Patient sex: F
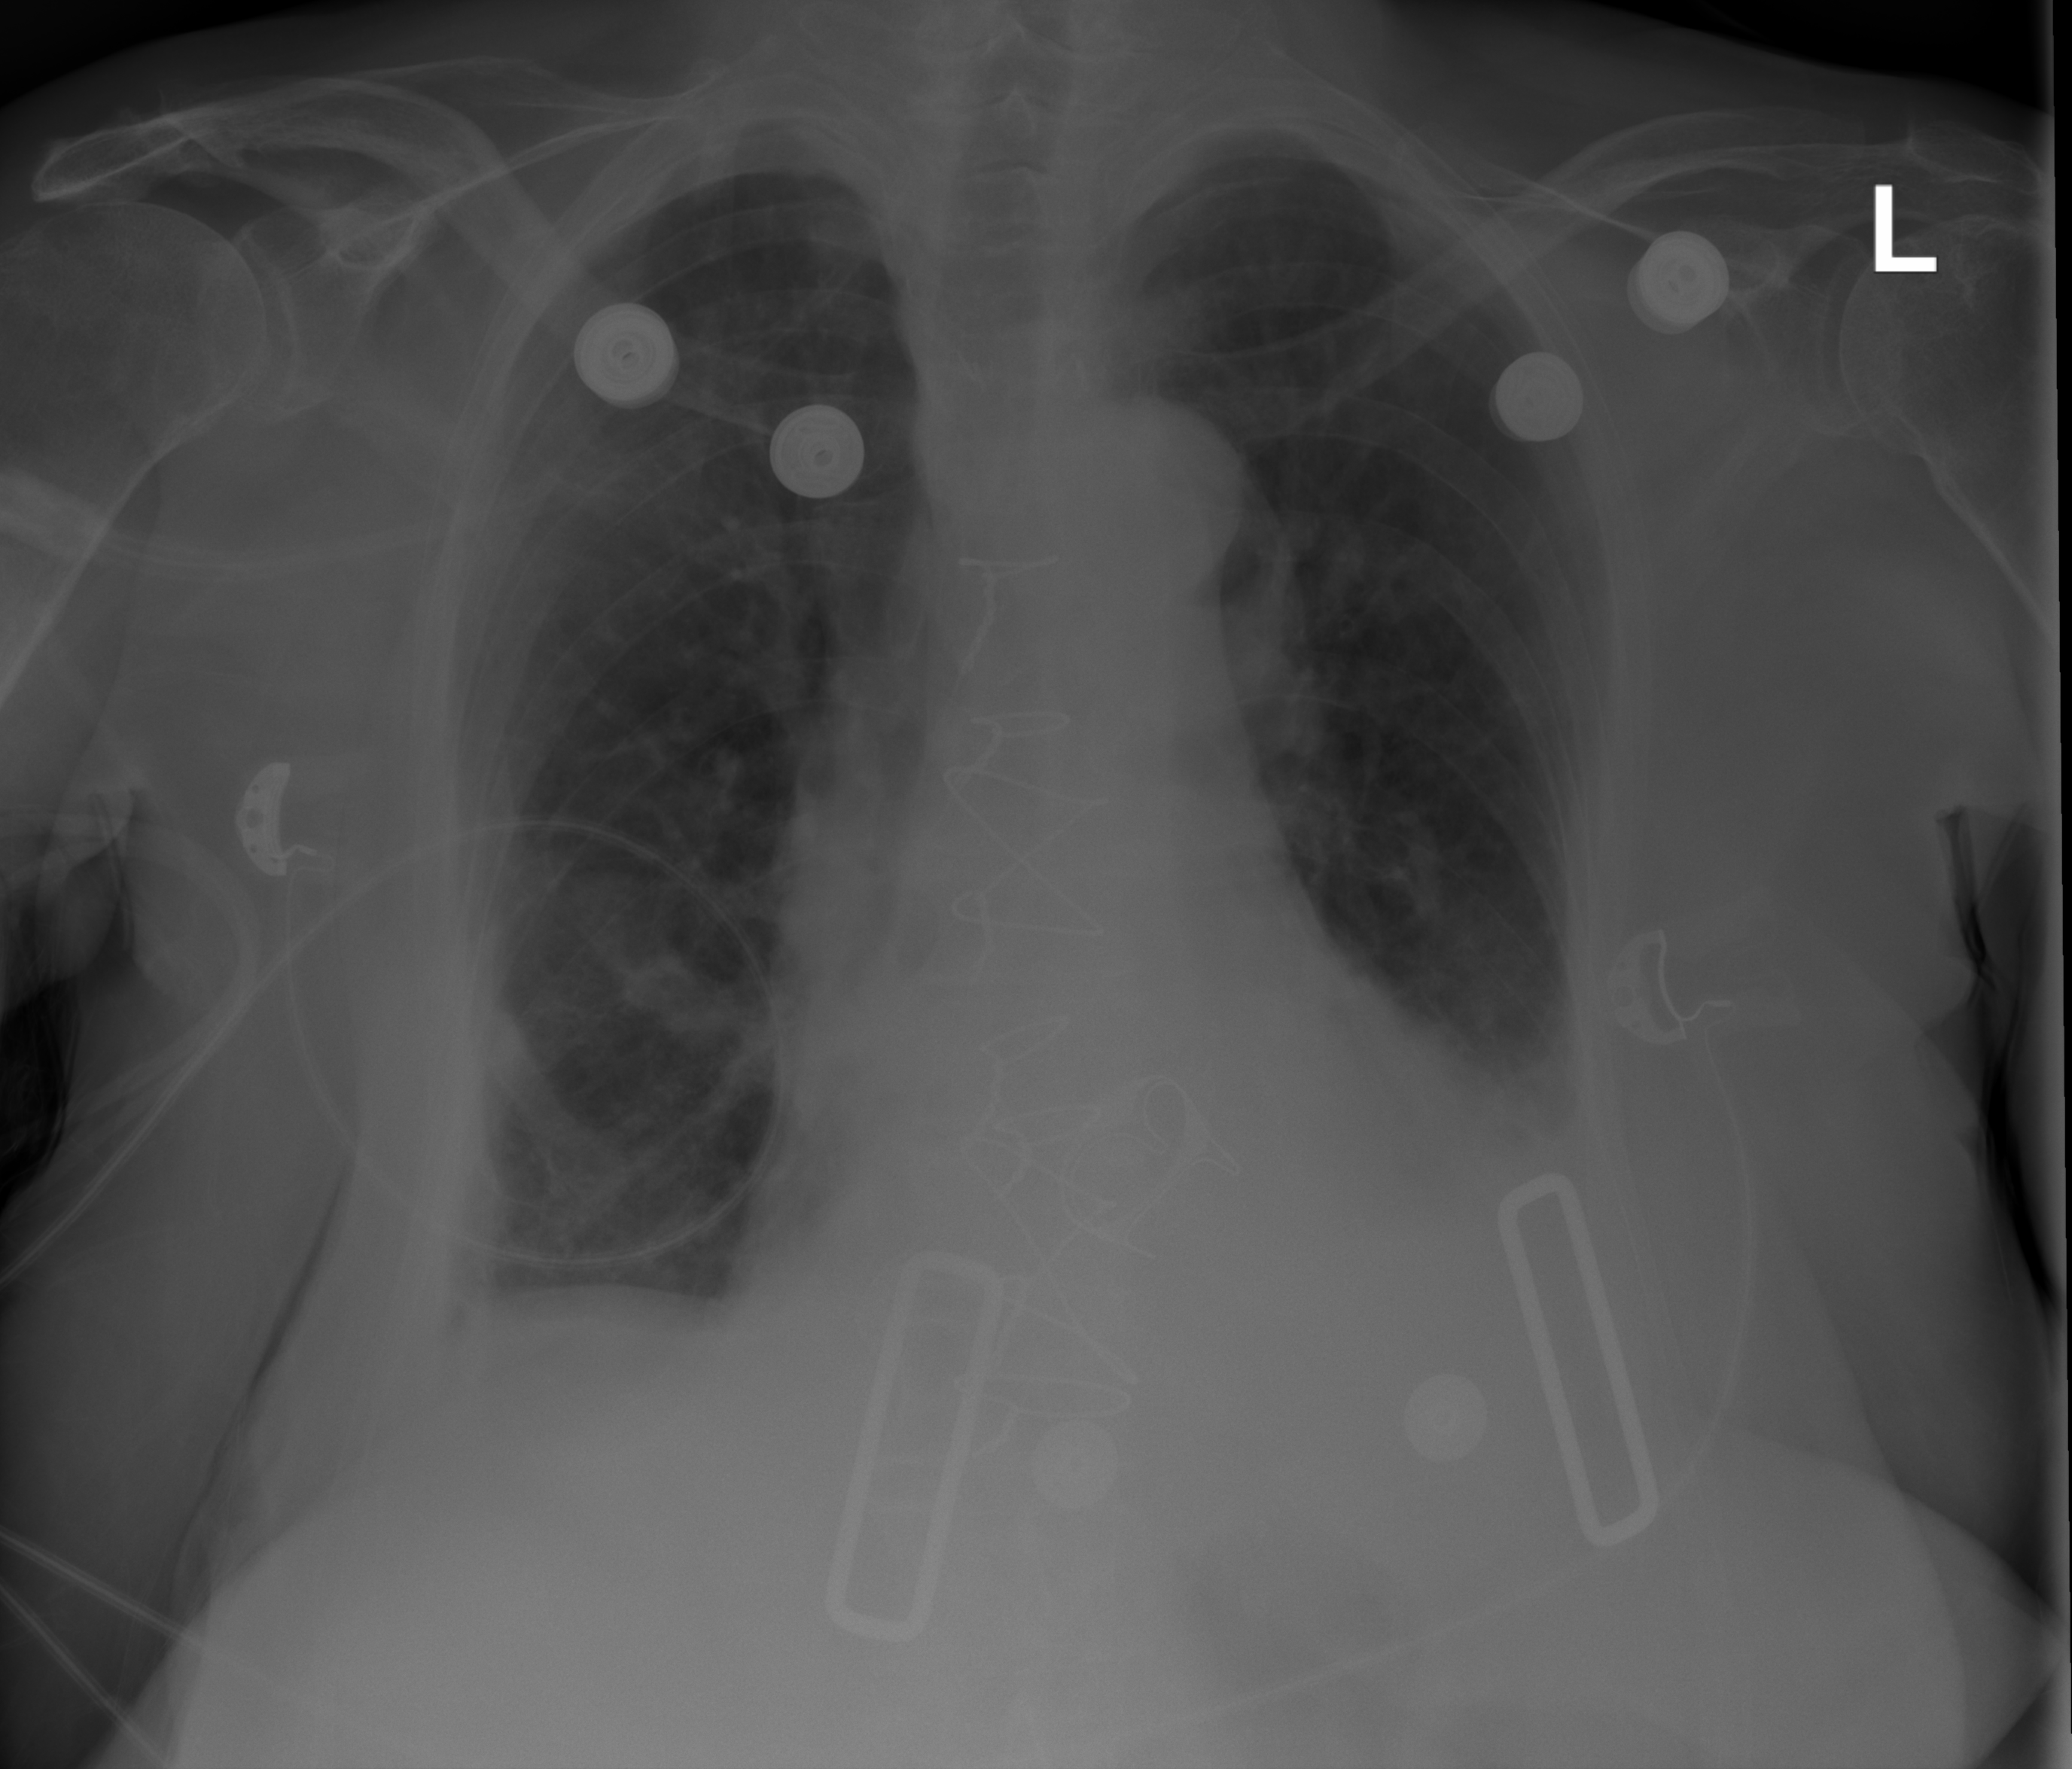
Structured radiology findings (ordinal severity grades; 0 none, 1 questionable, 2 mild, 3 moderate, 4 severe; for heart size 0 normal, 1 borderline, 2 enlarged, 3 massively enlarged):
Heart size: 2
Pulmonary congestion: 2
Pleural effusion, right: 0
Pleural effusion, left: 2
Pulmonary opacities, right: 1
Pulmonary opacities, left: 0
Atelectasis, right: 2
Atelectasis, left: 2